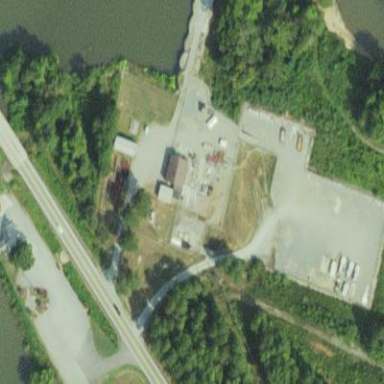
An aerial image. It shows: Power substation.